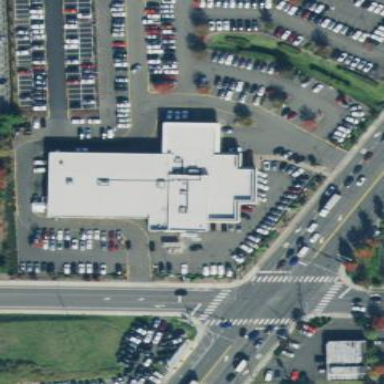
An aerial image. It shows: Commercial building housing car shop.